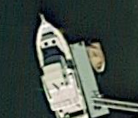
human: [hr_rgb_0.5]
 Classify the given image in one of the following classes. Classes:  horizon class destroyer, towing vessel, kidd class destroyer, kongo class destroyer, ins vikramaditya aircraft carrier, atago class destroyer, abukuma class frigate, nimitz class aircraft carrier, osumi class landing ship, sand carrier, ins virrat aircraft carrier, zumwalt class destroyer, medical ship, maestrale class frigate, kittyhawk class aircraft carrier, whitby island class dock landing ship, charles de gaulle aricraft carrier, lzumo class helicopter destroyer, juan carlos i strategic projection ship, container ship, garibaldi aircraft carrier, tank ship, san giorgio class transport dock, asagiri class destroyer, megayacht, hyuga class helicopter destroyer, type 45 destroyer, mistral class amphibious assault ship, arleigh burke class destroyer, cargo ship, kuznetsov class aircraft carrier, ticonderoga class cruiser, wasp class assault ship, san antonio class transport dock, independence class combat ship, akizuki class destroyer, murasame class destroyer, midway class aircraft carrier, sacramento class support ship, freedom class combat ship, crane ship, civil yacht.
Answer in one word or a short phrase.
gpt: Civil yacht